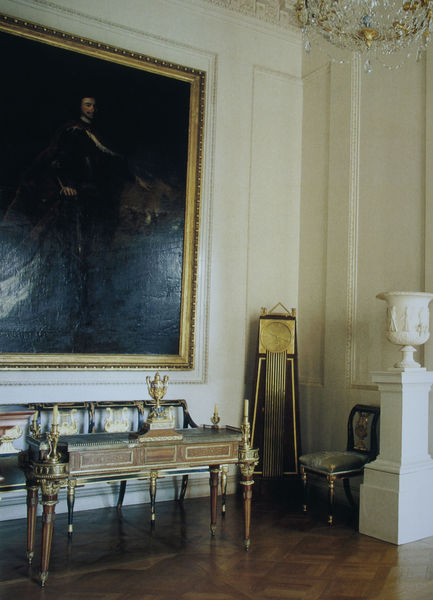
Titel: Bodenstanduhr im Kleinen Kabinett mit anschließender Paradebibiliothek von Großfürst Paul
Künstler: David Roentgen
Standort: St. Petersburg
Institution: Schloss Pawlowsk
Schlagwörter: dunkel, gemälde, mann, weiß, grün, braun, frankreich, lampe, raum, schwarz, stuhl, säule, tisch, zimmer, schloss, wand, barock, rahmen, sockel, bild, bildnis, innenraum, instrument, möbel, portrait, porträt, spiegelung, boden, gold, interieur, kelch, reich, adel, klassizismus, skulptur, vase, beine, bilderrahmen, schreibtisch, ecke, parkett, bank, pilaster, saal, ölgemälde, könig, verkleidung, holzboden, ornamente, uhr, kronleuchter, leuchter, lüster, stuck, podest, edel, foto, fotografie, antike, gefäss, vergoldet, soldat, standuhr, anrichte, kristall, residenz, antik, griechisch, feldherr, mobiliar, museum, pokal, sekretär, sekretät, empire, sitzbank, fotographie, urne, herrenzimmer, vertäfelung, antikensammlung, stele, möblierung, herrscherbildnis, baron, paneele, wandpaneele, nobel, herrscherbild, stuckleiste, lacktafeln, zimemr, bak